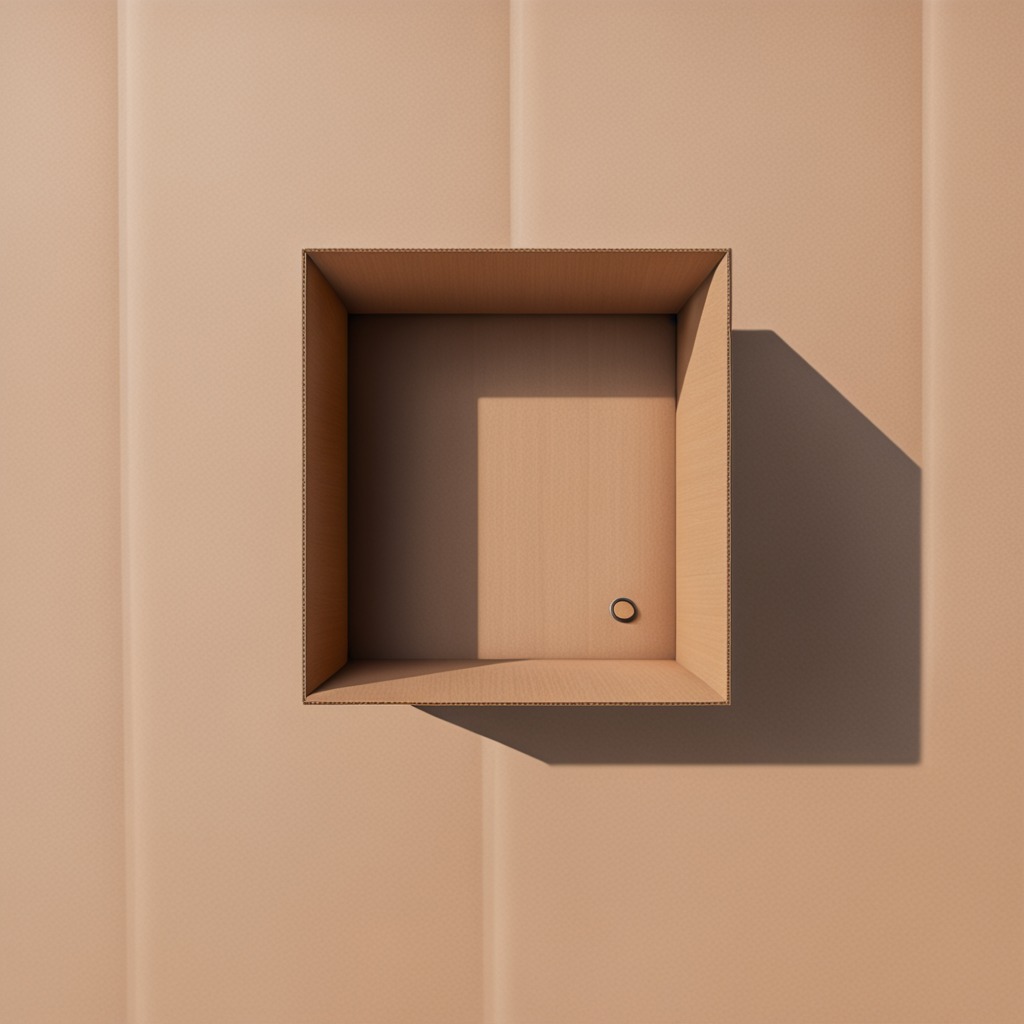
A rubber O-ring is lying on the cardboard box surface.